Interaction volume radius: 10 \u00c5
Interaction volume height: 10 \u00c5
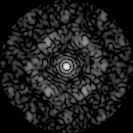
Disorder parameter: 0.6589